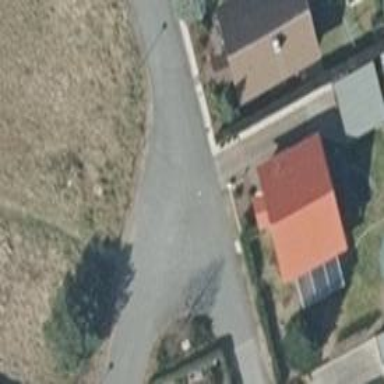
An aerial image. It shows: Residential road with asphalt surface.